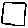
Label: square